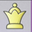
Piece: wQ